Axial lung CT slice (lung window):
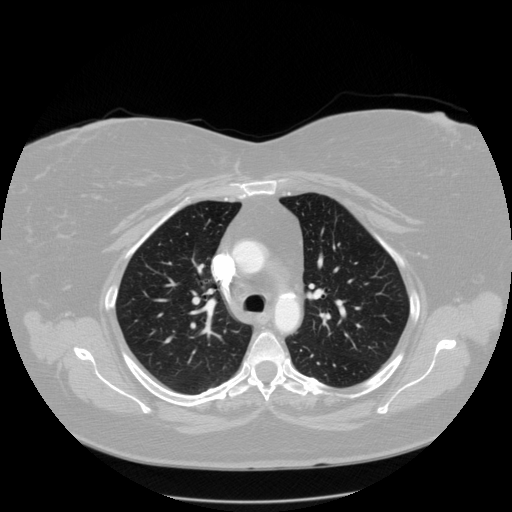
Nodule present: no